Question: When I post a Magento product page URL <URL> on
Facebook, it displays the description with some HTML tags. How can I make this display the right description information?

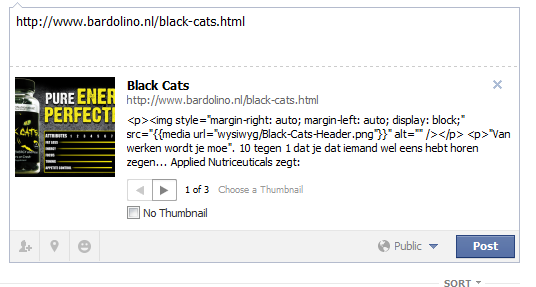
Answer: You need Facebook's Open Graph meta tags for the shares/likes to properly display product information on Facebook.
Try this extension:
<URL>
or, you can simply implement it yourself:
<URL>